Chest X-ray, PA view. Patient: 17 years old, sex M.
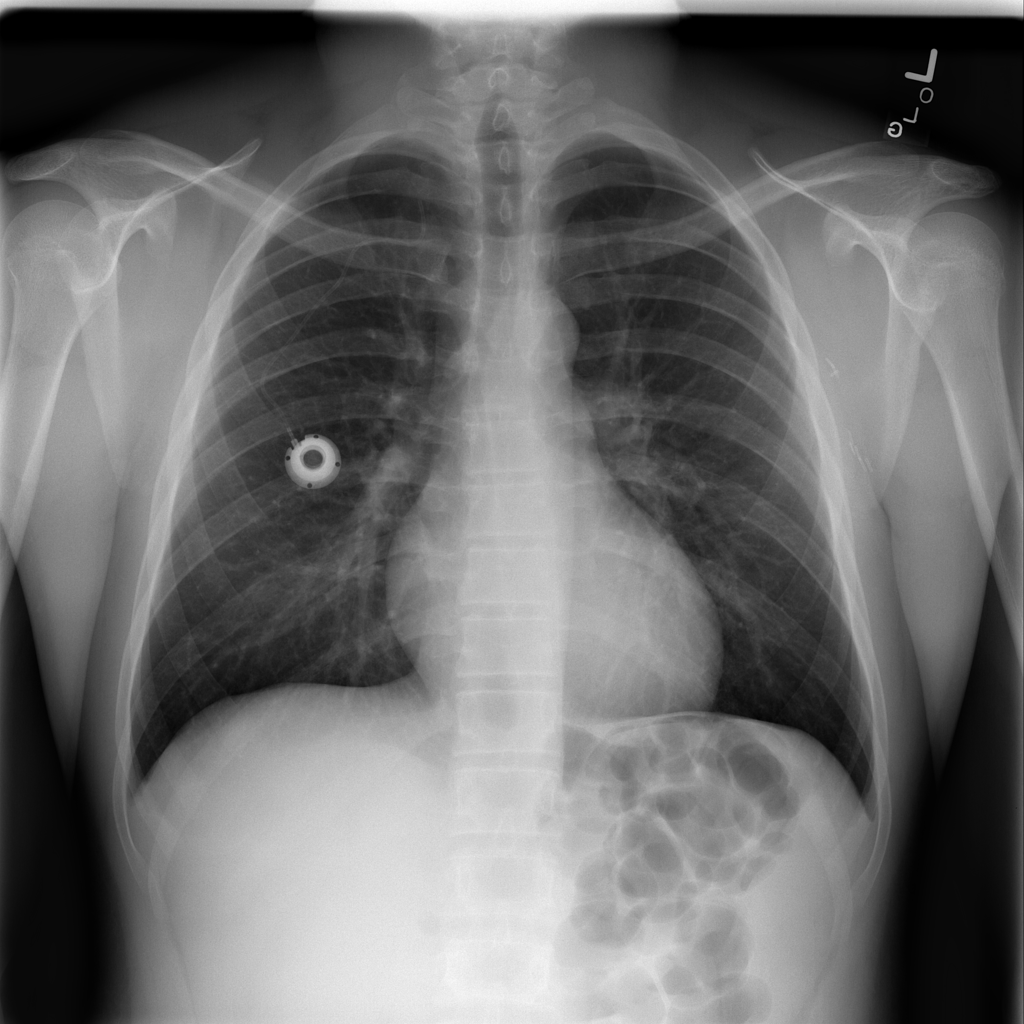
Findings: No Finding